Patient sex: M
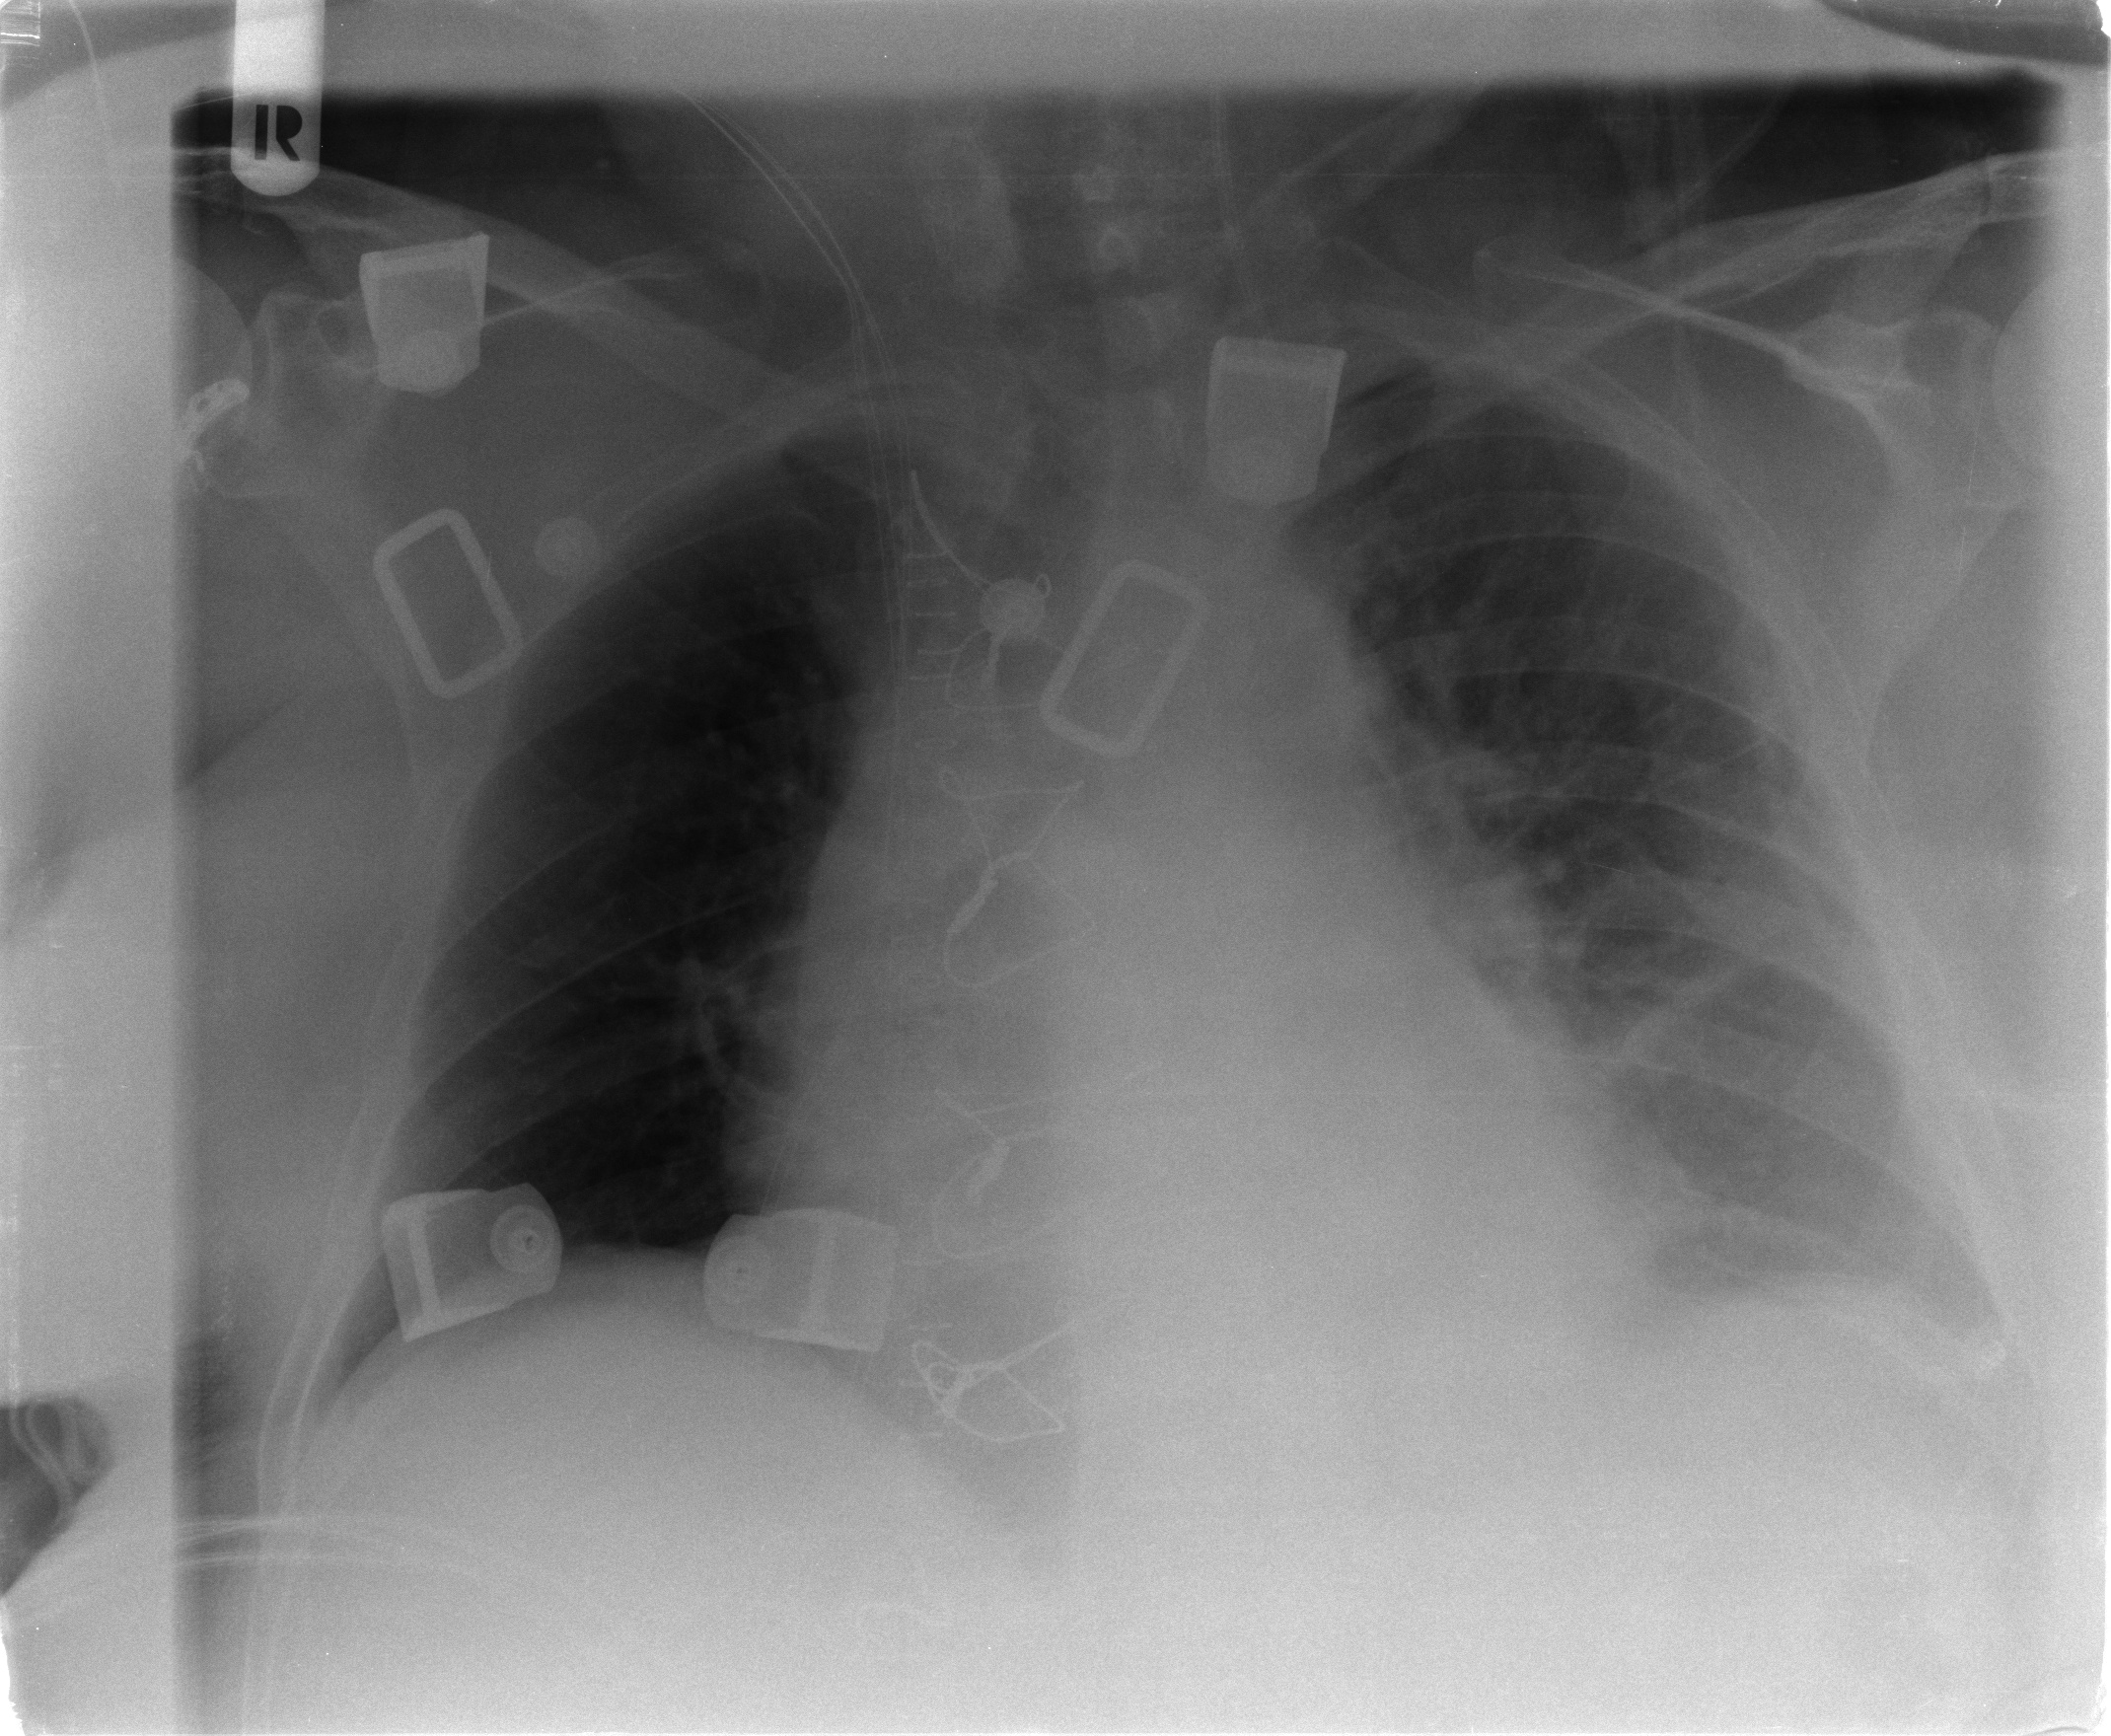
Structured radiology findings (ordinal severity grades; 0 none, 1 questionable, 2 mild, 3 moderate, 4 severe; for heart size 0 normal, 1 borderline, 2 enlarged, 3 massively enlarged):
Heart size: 2
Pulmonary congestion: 1
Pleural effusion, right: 0
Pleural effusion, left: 2
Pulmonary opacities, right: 0
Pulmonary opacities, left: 0
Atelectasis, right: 0
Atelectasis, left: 2